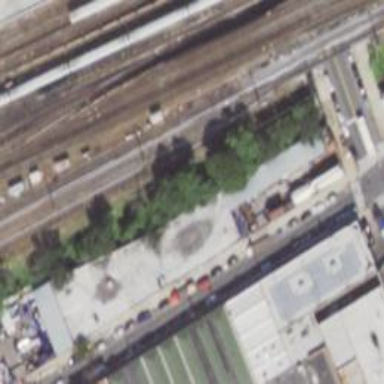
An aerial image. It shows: Electrified railway yard with rail tracks.